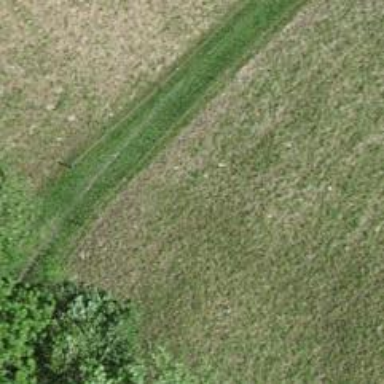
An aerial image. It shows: Unpaved path.